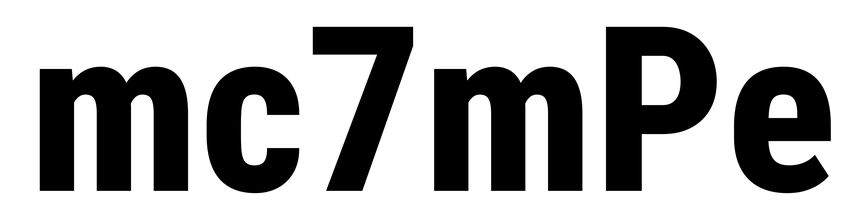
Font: Roboto_Condensed_ExtraBold